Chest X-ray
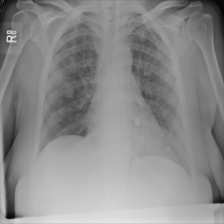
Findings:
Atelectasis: negative
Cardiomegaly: negative
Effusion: negative
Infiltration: negative
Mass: negative
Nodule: negative
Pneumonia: negative
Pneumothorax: negative
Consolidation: negative
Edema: negative
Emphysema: negative
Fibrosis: negative
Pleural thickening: negative
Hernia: negative